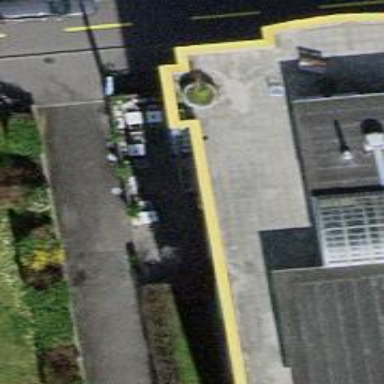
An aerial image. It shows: Restaurant.